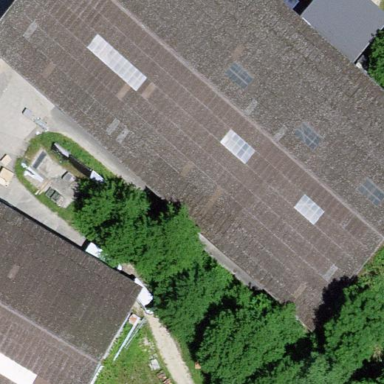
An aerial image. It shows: Warehouse.